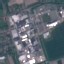
Land use / land cover: Industrial